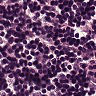
Metastatic tissue present: no